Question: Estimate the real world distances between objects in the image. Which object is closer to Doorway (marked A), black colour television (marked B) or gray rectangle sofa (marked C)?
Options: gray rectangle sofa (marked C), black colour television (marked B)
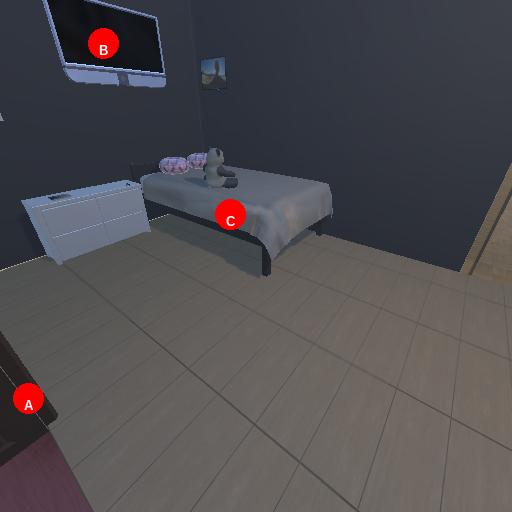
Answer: gray rectangle sofa (marked C)